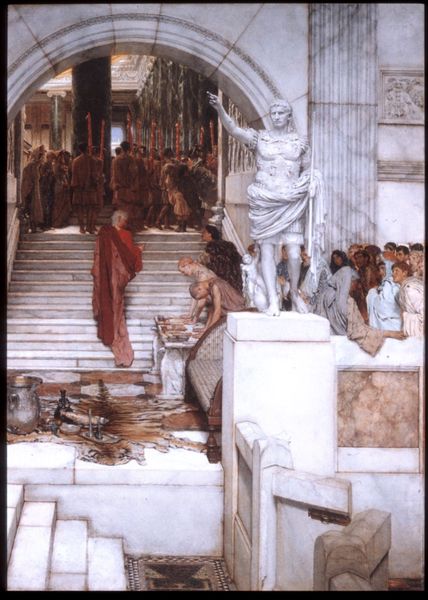
Titel: Nach der Audienz
Künstler: Lawrence Alma-Tadema
Institution: Privatsammlung
Schlagwörter: gott, mann, umhang, weiß, frauen, menschen, frau, marmor, männer, schwarz, säulen, tür, zeichnung, rot, leute, teppich, versammlung, stein, gewand, personen, skulptur, statue, vase, beine, zuschauer, ölgemälde, treppe, kaiser, aufgang, stufen, zeigen, tor, antike, zeremonie, menschenmenge, rom, fries, römer, toga, bitte, tunika, alabaster, kapitel, gebälk, bauwerk, augustus, caesar, staute, tigerfell, marmot, rote tunika